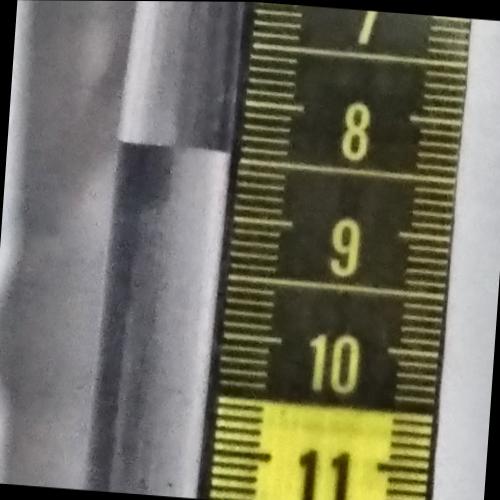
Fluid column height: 8.5 cm